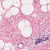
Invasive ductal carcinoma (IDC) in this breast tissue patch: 0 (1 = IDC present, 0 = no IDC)